Breast ultrasound image
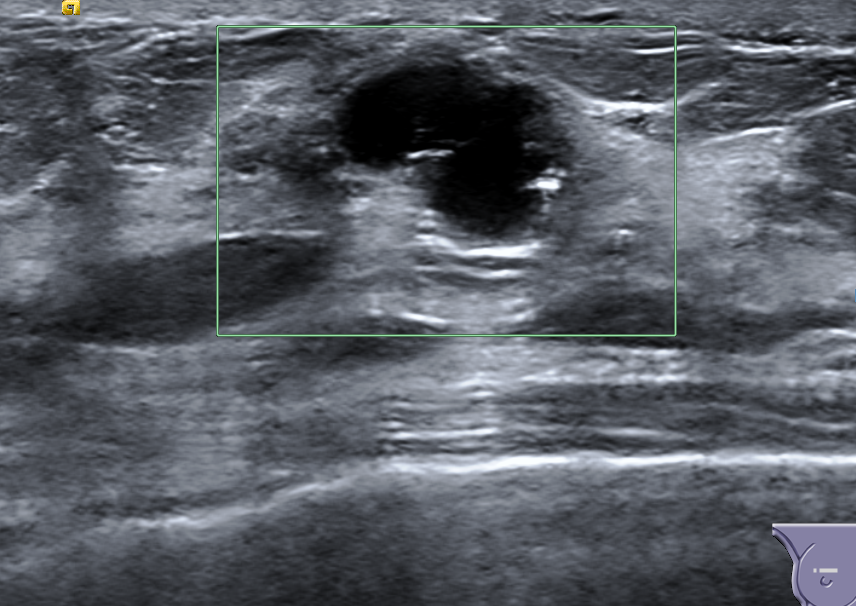
Diagnosis: benign